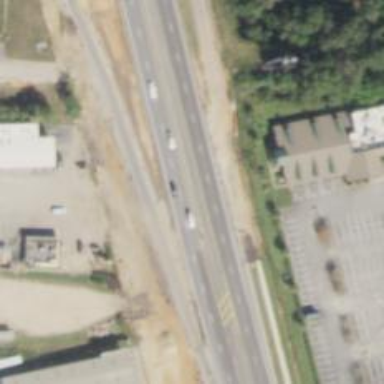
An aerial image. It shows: Asphalt road with primary link designation.